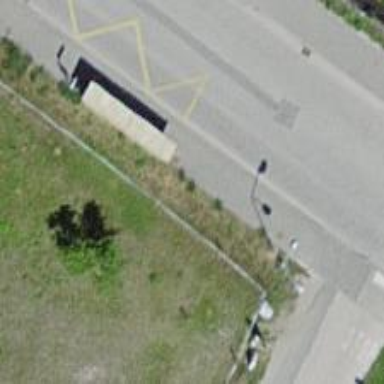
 serving as platform for public transportation."